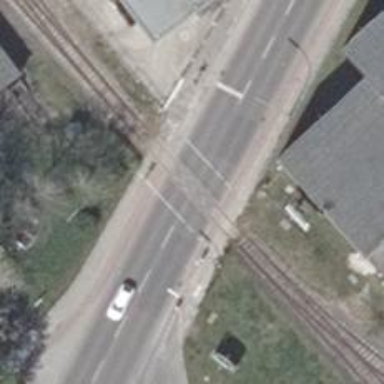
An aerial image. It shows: Level crossing with lights at railway intersection.